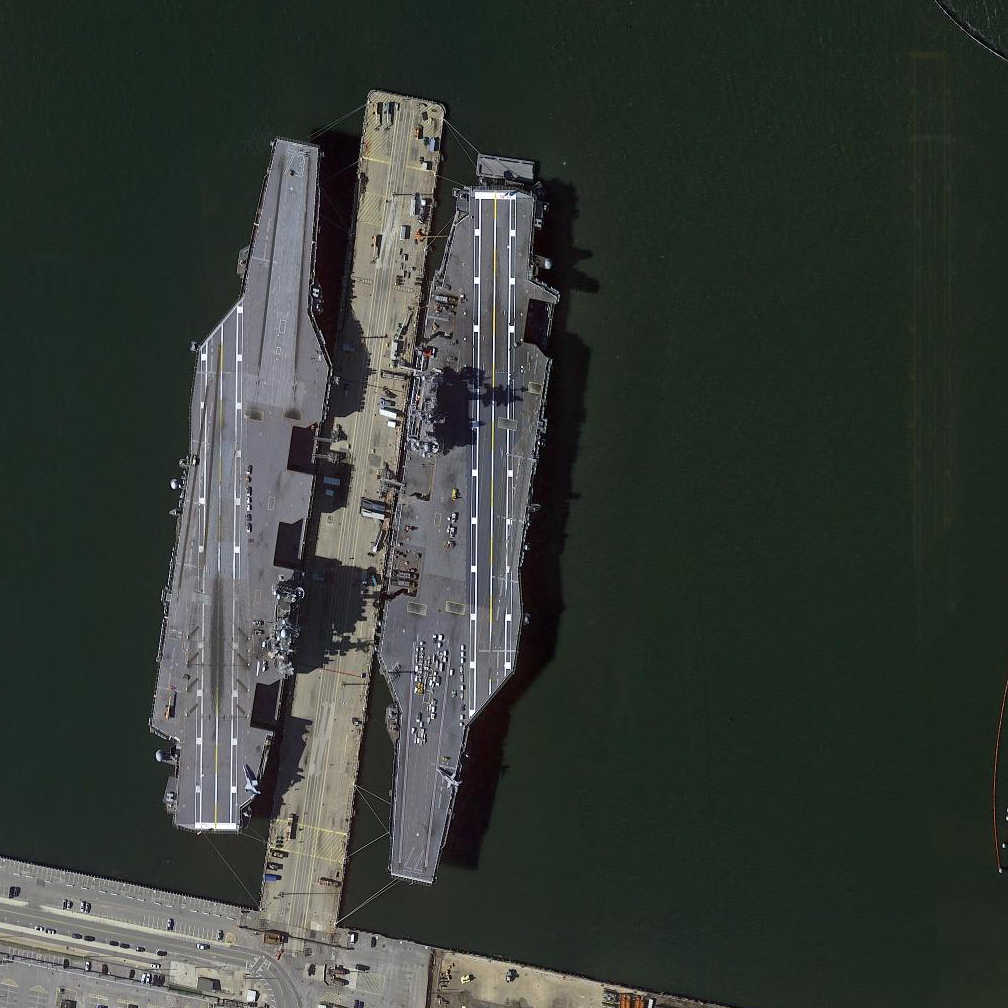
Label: aircraft_carrier